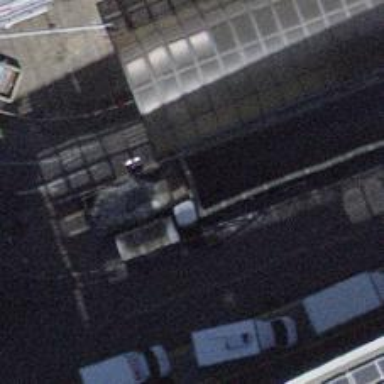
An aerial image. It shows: Parking entrance.